Interaction volume radius: 5 \u00c5
Interaction volume height: 25 \u00c5
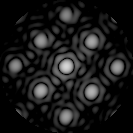
Disorder parameter: 0.08539